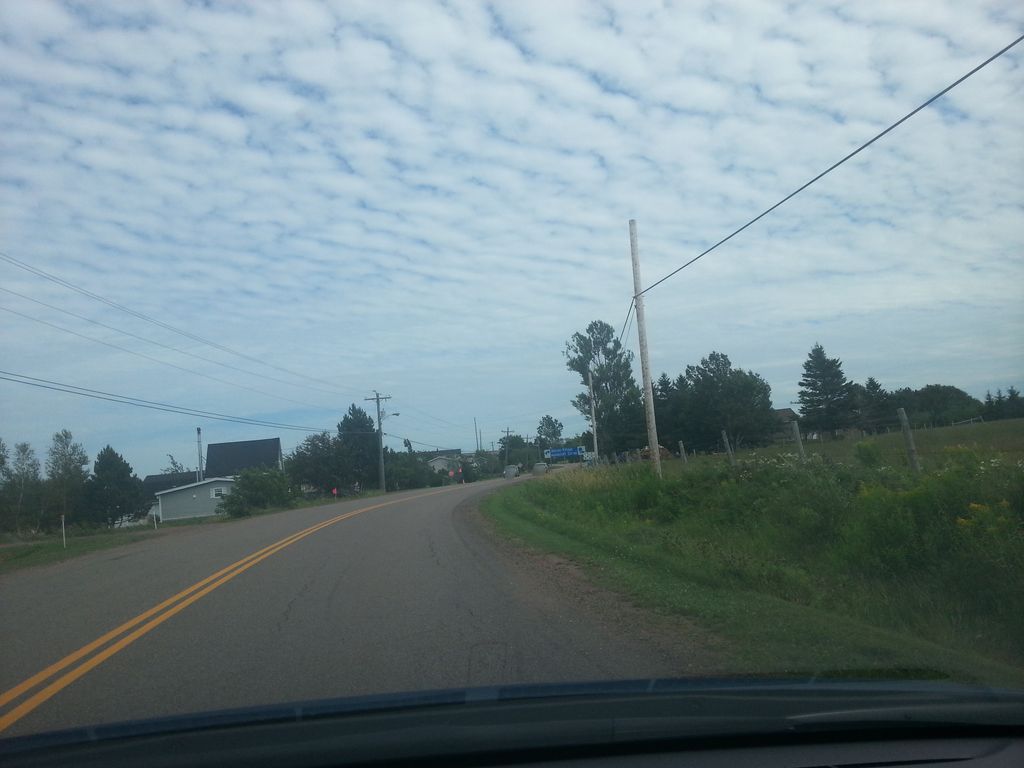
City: charlottetown